Aerial crown-view tile of a tropical tree (Barro Colorado Island, Panama), acquired 20240918:
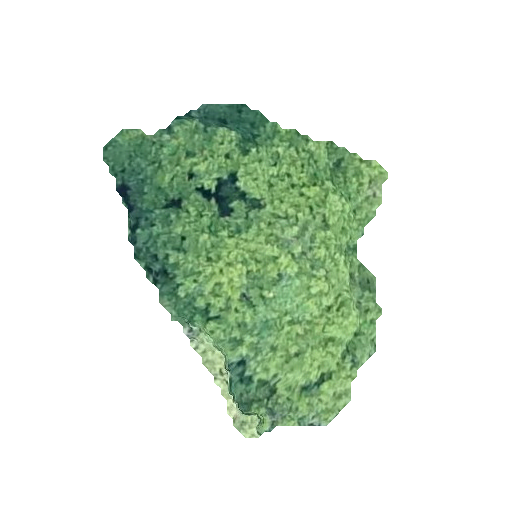
Species: Alseis blackiana
GBIF accepted scientific name: Alseis blackiana
Crown area: 97.449 m²